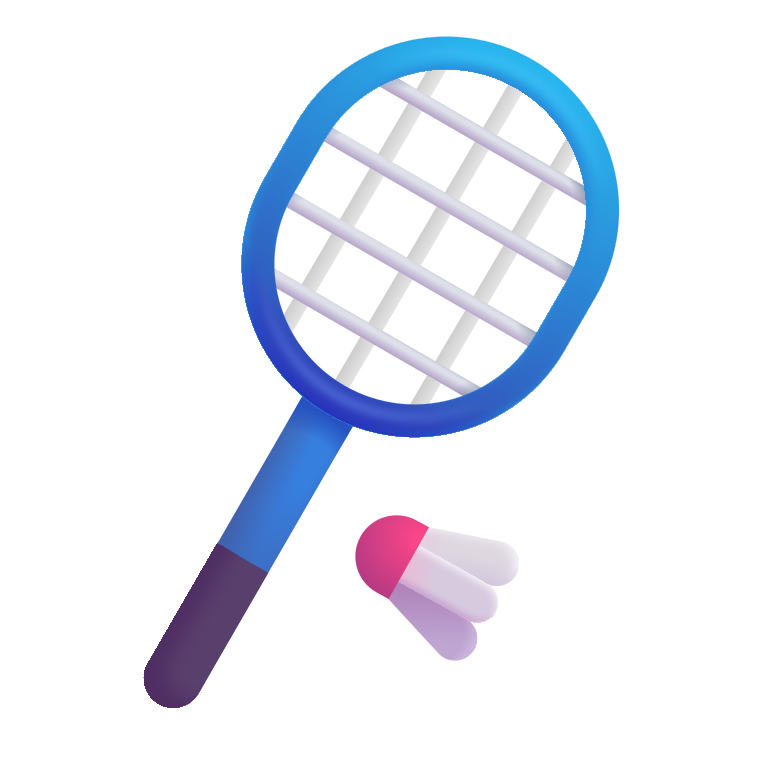
badminton color